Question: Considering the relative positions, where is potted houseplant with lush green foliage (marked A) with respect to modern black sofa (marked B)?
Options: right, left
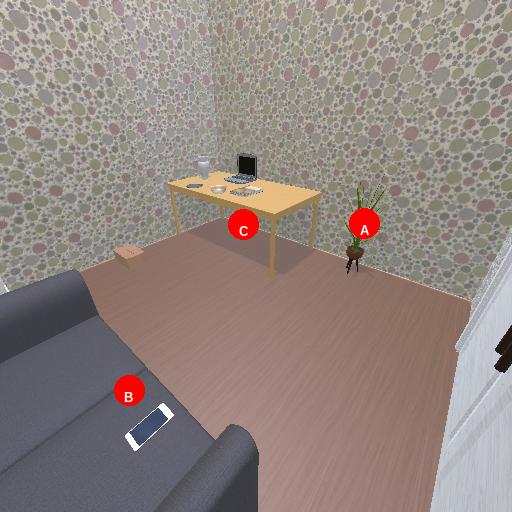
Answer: right